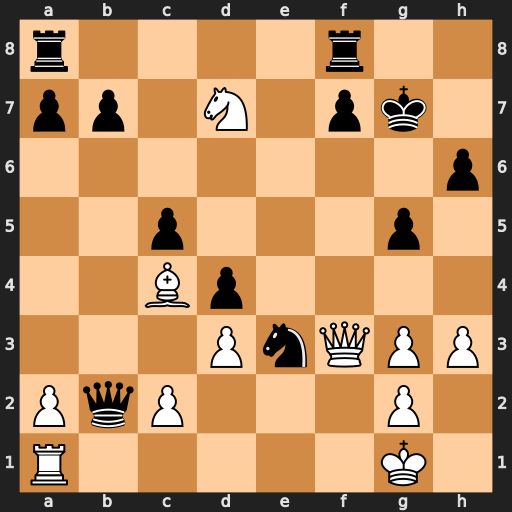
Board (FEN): r4r2/pp1N1pk1/7p/2p3p1/2Bp4/3PnQPP/PqP3P1/R5K1
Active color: w
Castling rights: -
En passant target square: -
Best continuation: Qf6+ Kh7 Rf1 Qxc2 Rf2